Interaction volume radius: 10 \u00c5
Interaction volume height: 25 \u00c5
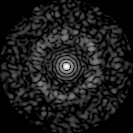
Disorder parameter: 0.7928